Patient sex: M
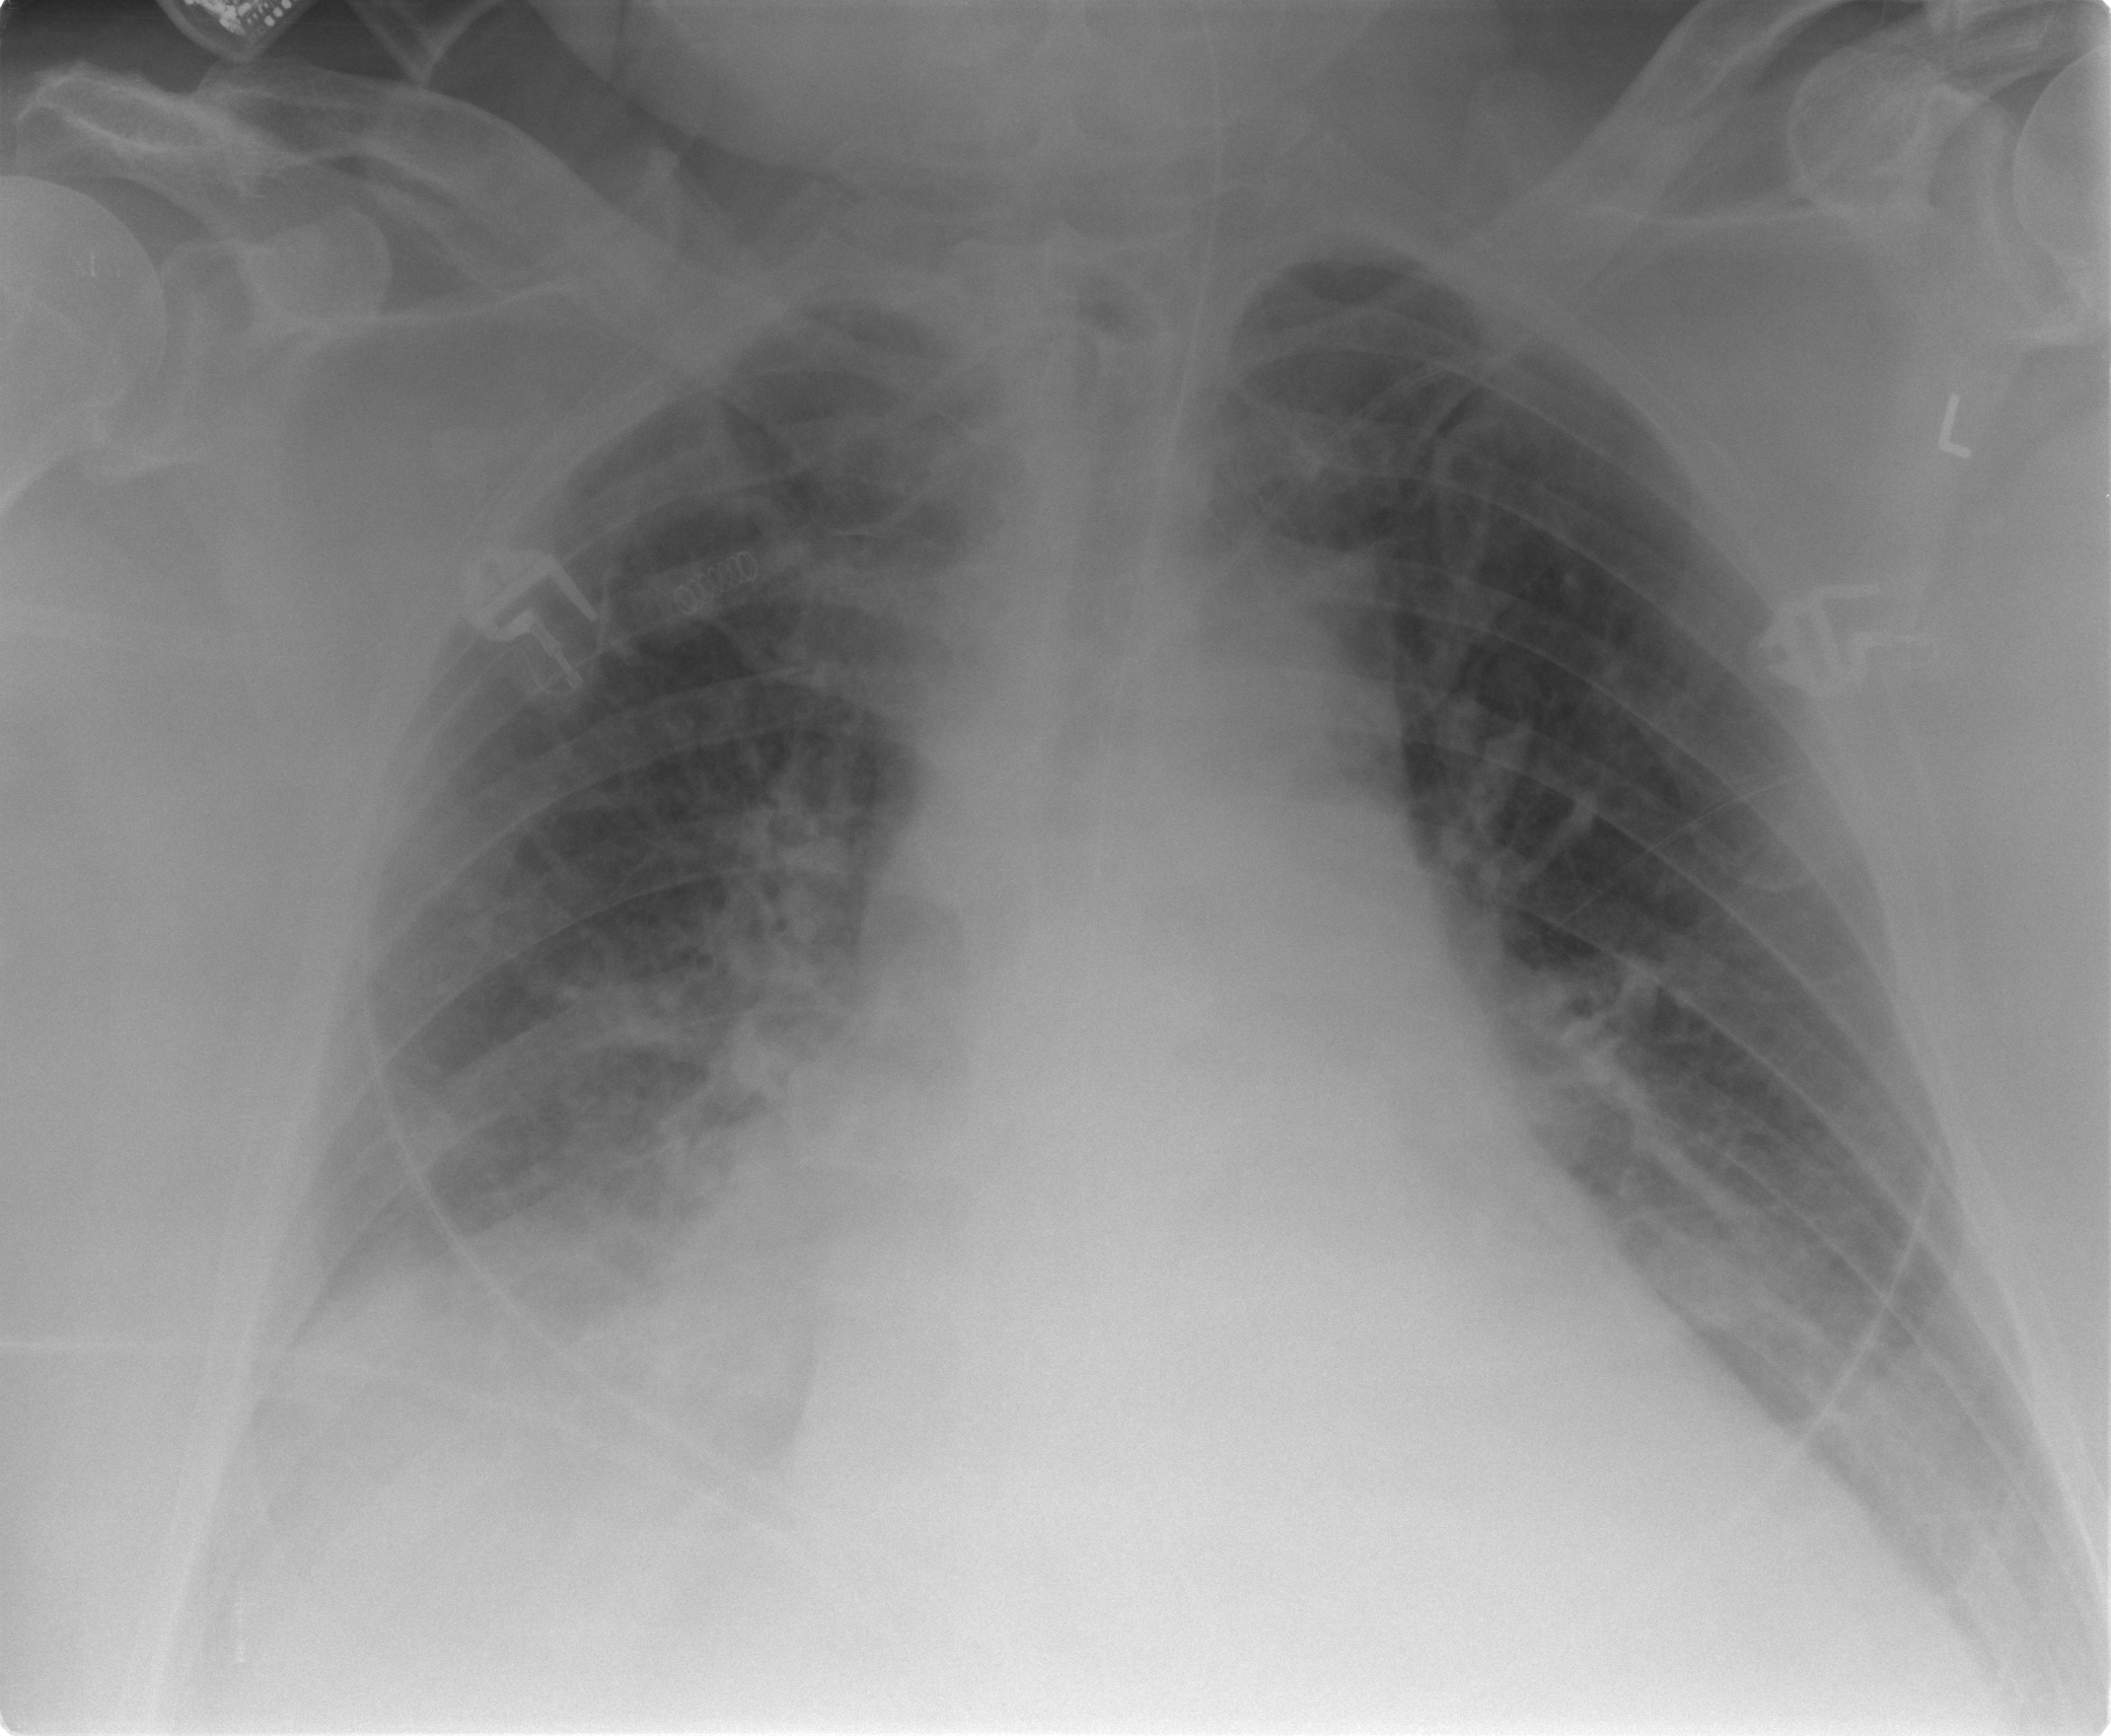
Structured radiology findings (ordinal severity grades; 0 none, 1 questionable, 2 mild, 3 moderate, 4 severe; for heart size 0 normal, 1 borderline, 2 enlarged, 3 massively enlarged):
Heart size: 2
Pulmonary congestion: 2
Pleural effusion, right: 2
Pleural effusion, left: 2
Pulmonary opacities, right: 1
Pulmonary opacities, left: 0
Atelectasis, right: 3
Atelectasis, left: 2